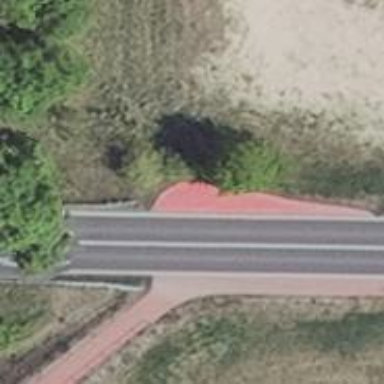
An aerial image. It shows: Asphalt road classified as primary highway.